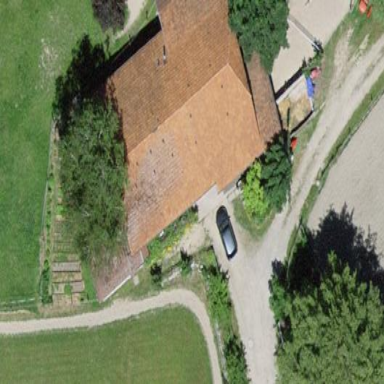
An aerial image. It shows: Farm building.